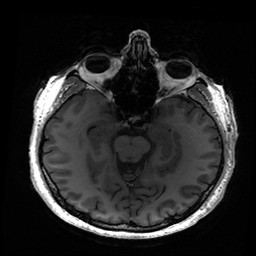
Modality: T1w
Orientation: sagittal